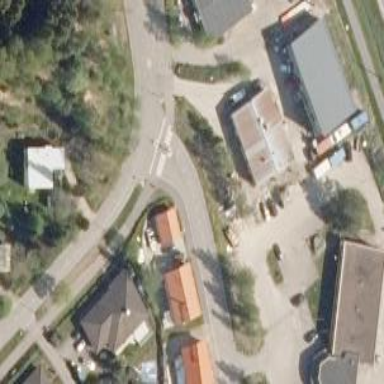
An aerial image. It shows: Uncontrolled crossing with pedestrian island.